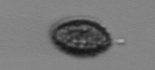
Label: Pseudochattonella_farcimen